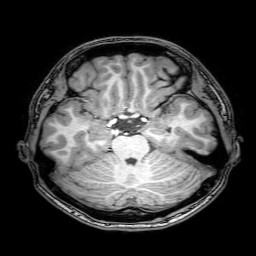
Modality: T1w
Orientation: coronal
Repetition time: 0.00828 s
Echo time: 0.00388 s